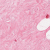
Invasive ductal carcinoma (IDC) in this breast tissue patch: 0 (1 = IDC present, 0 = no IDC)